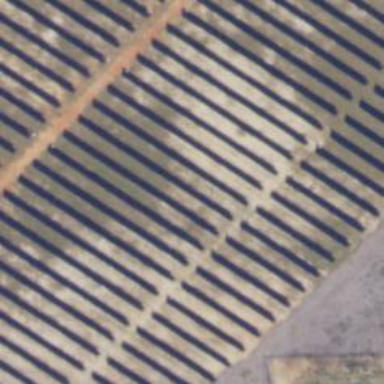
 consisting of solar photovoltaic panels."